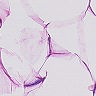
Metastatic tissue present: no